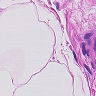
Metastatic tissue present: no